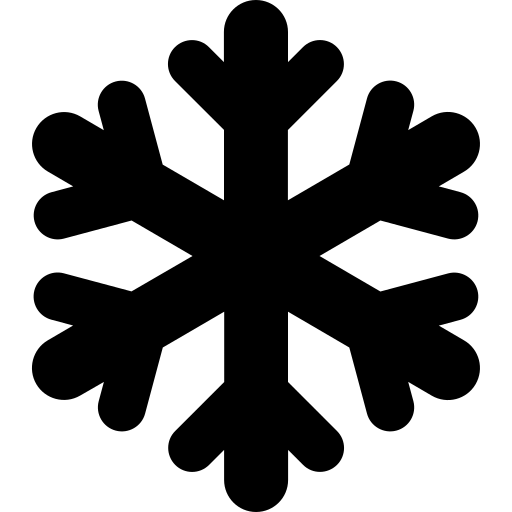
Tags: icon, FontAwesome, fa-icon, solid, snowflake